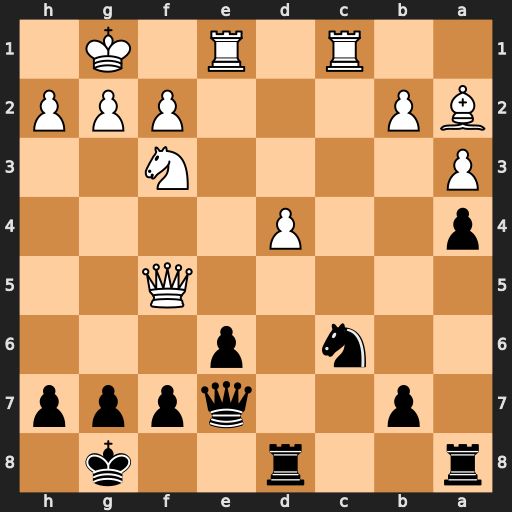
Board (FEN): r2r2k1/1p2qppp/2n1p3/5Q2/p2P4/P4N2/BP3PPP/2R1R1K1
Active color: b
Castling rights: -
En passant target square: -
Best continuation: exf5 Rxe7 Nxe7